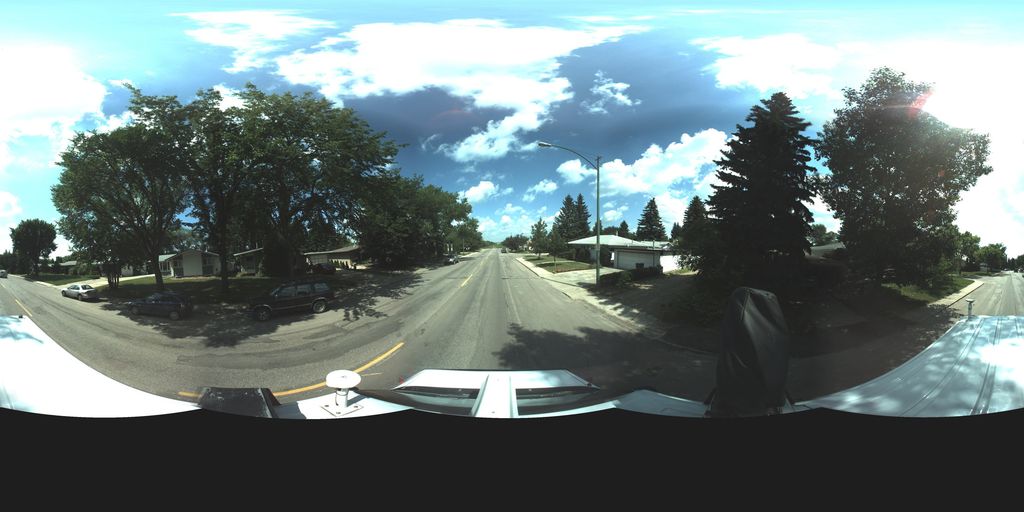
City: saskatoon